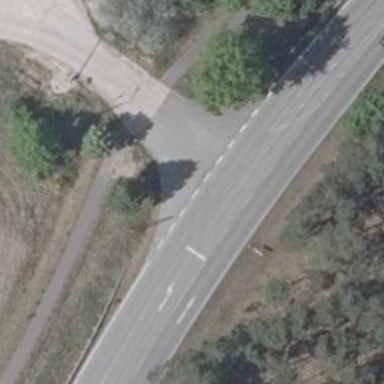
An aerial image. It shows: Asphalt road classified as primary highway.